Interaction volume radius: 10 \u00c5
Interaction volume height: 10 \u00c5
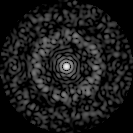
Disorder parameter: 0.8521